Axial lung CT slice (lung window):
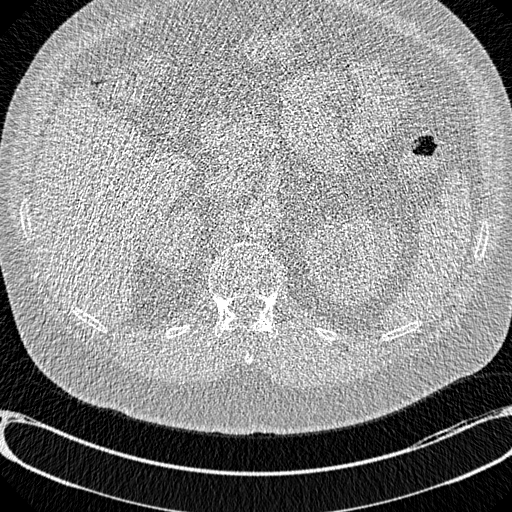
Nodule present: no